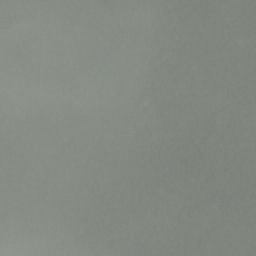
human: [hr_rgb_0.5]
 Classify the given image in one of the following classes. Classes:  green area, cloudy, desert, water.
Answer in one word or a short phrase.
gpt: cloudy